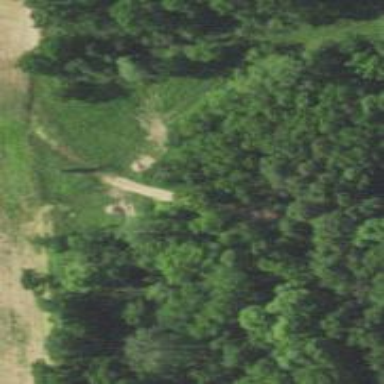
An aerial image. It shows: Culvert tunnel.